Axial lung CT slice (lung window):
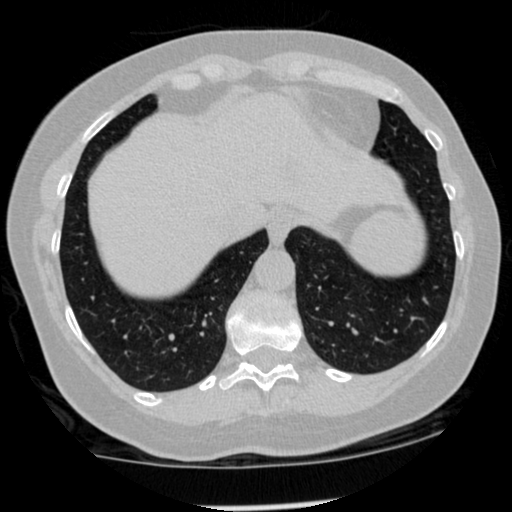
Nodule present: no